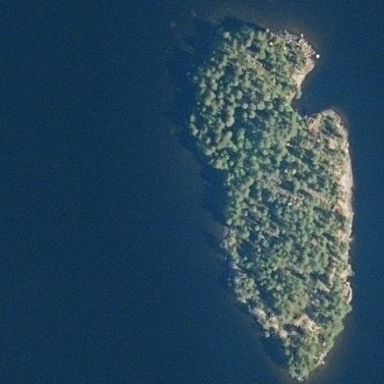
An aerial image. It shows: Island.